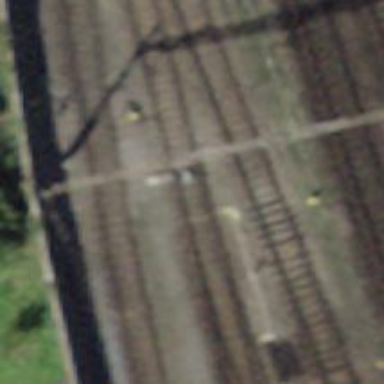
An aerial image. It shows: Railway switch.